Field crop: maize
Growth stage: 2
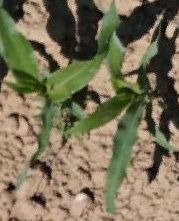
Species: maize